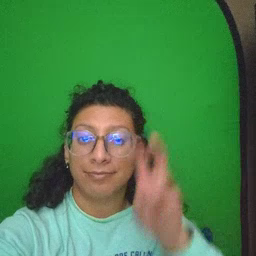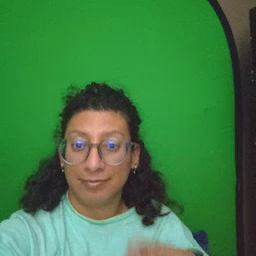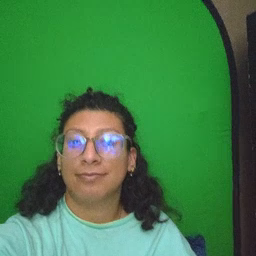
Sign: pizza